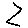
Label: zigzag